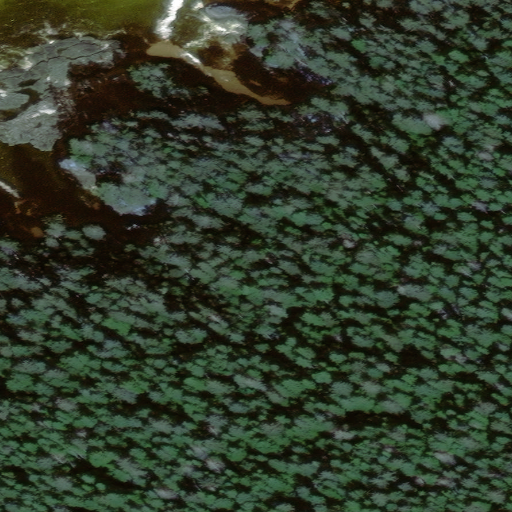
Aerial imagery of cape in Alaska named Engano Point containing only unknown